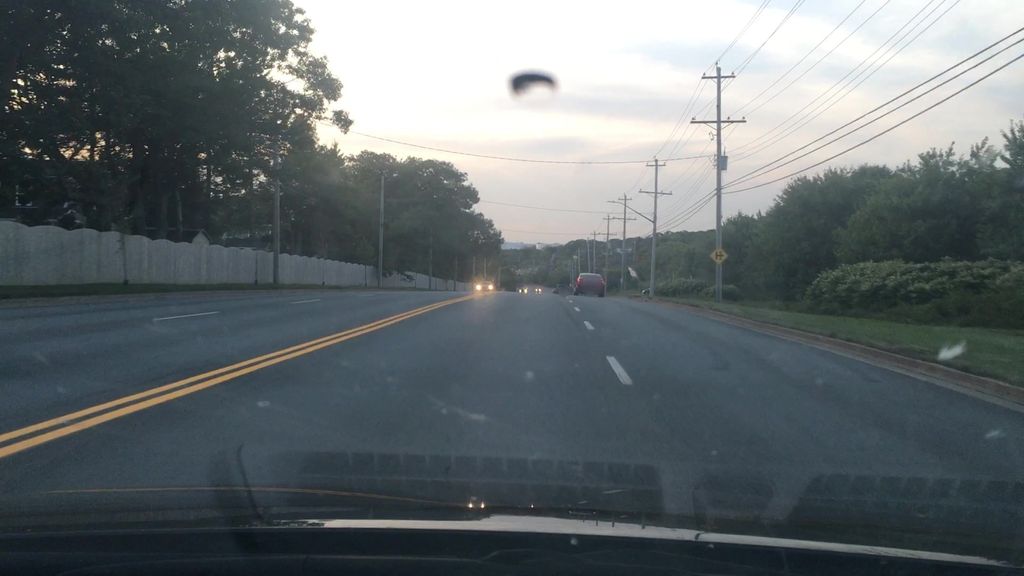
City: halifax